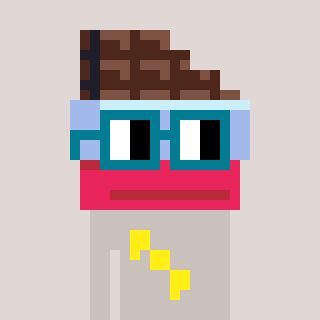
a pixel art character with square dark green glasses, a chocolate-shaped head and a foggrey-colored body on a warm background